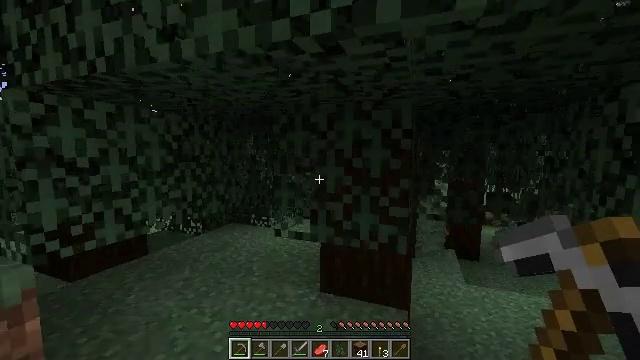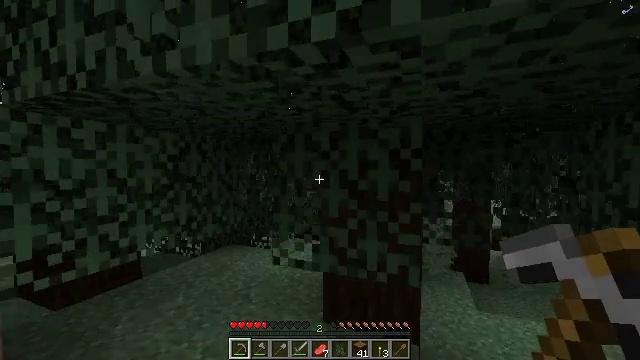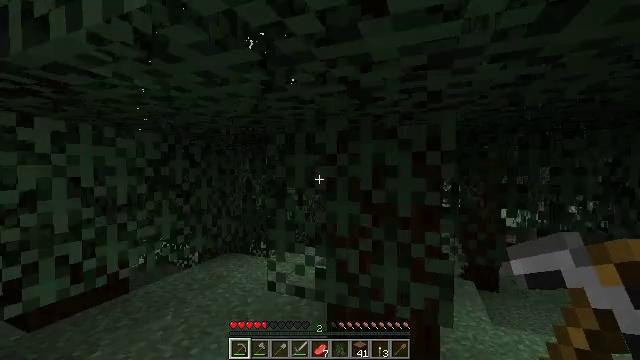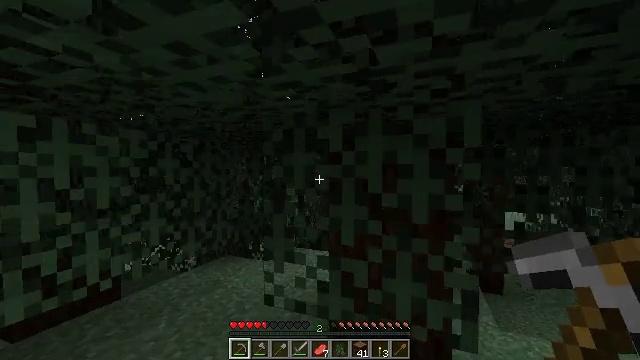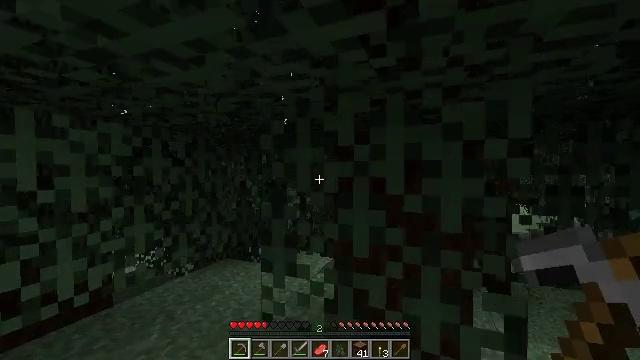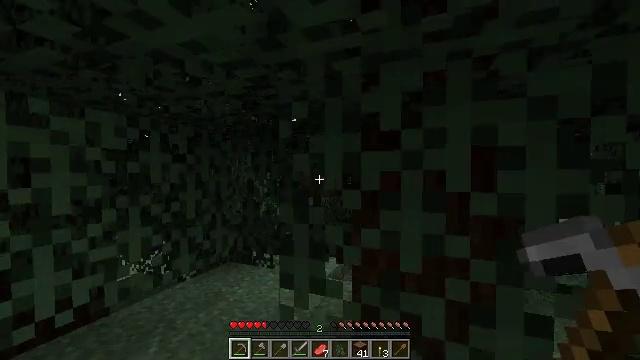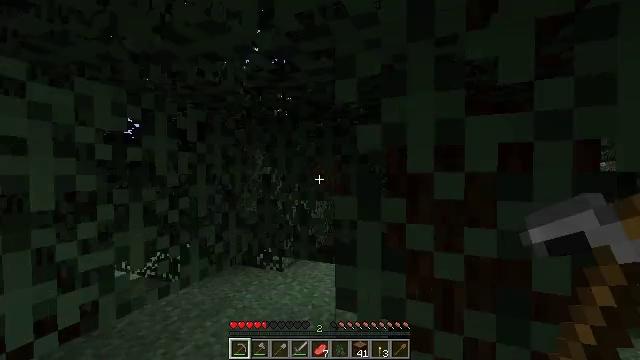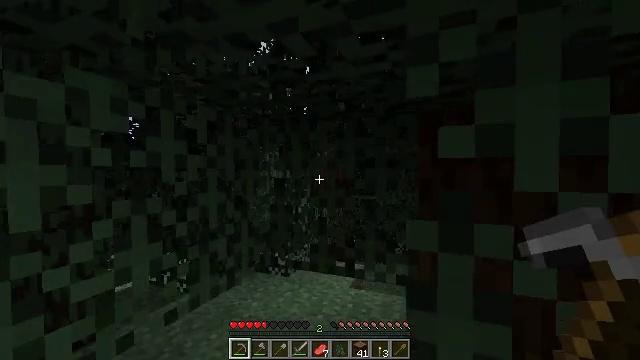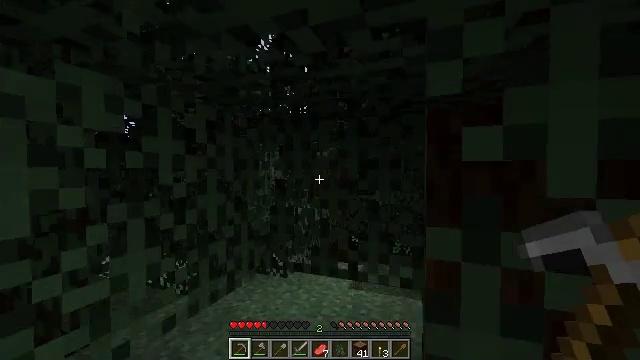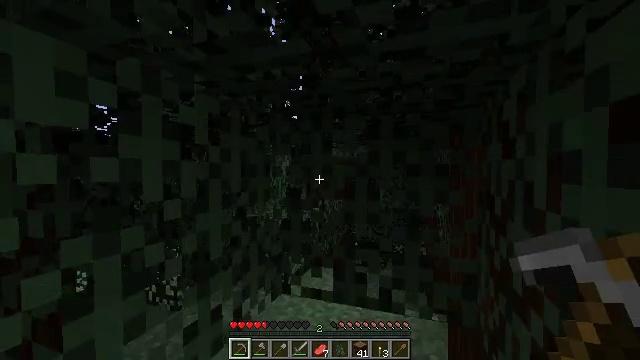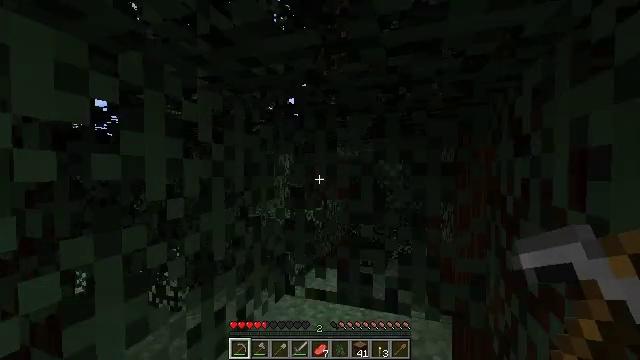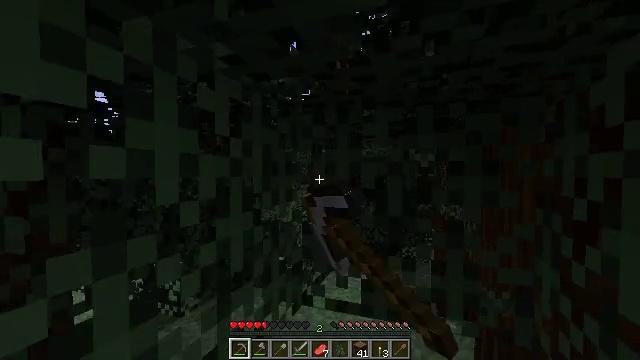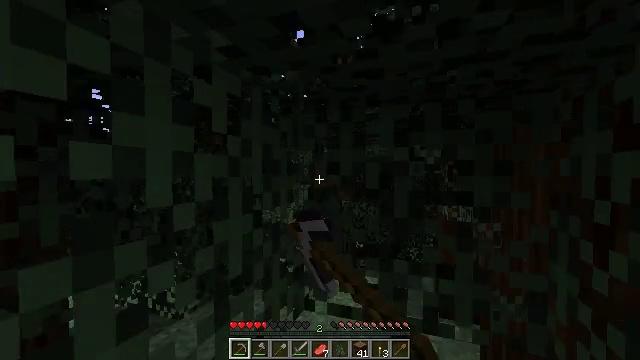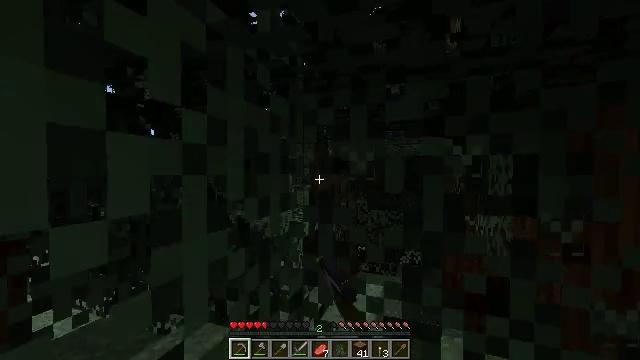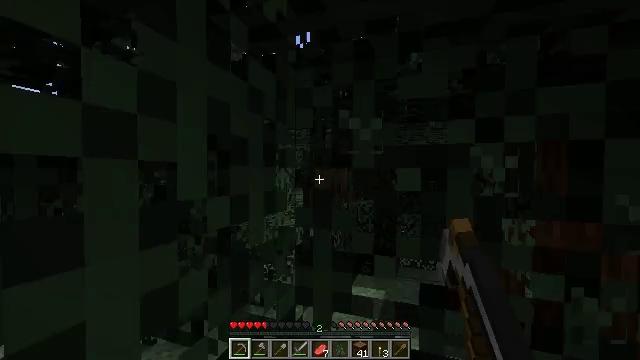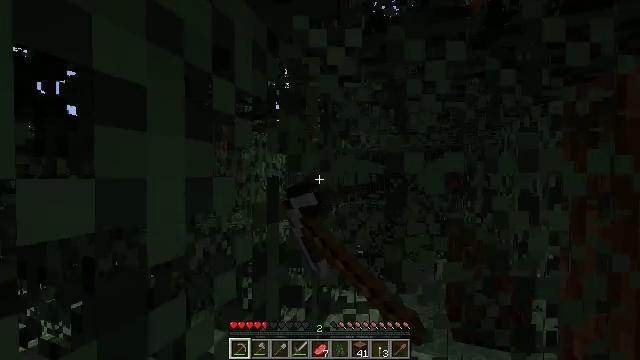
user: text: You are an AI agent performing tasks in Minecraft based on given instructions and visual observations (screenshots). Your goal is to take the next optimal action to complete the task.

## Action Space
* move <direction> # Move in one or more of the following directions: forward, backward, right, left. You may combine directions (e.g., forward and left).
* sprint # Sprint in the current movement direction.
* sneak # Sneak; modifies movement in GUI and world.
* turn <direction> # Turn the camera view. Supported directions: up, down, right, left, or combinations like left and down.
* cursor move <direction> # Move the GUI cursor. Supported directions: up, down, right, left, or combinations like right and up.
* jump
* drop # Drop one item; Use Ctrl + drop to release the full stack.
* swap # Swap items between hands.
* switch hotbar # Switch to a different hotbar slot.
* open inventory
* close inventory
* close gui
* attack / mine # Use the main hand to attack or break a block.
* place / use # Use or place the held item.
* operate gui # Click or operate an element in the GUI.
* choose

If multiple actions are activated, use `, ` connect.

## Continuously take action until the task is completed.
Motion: motion action
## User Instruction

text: Gather spruce leaves to collect foliage.
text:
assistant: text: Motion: move forward, turn up
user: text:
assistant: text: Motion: move forward
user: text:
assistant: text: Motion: move forward
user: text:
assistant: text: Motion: move forward and move left
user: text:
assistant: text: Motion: move forward and move left
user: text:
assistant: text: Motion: move forward and move left
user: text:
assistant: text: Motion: move forward and move left
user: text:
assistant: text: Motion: move forward and move left
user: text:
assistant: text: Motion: move forward, turn right
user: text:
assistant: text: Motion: move forward, attack / mine
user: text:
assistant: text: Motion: move forward, attack / mine
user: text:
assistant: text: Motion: move forward, attack / mine
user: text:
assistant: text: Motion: move forward, attack / mine
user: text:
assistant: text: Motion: move forward, attack / mine
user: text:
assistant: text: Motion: move forward, attack / mine
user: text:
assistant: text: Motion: attack / mine
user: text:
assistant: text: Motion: attack / mine
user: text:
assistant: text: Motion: turn right, attack / mine
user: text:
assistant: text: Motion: move forward, attack / mine
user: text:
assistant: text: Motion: move forward, attack / mine
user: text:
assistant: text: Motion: move forward, attack / mine
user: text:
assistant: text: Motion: move forward, attack / mine
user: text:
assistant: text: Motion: move forward, turn down, attack / mine
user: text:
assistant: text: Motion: move forward, turn left and down, attack / mine
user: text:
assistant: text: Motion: move forward, attack / mine
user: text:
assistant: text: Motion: move forward, attack / mine
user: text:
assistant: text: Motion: move forward, attack / mine
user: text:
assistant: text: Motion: move forward, attack / mine
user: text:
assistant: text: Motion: move forward, attack / mine
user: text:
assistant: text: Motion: move forward, turn left, attack / mine